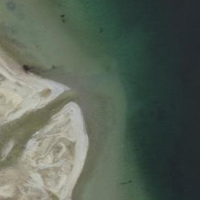
EUNIS habitat code: 14
Species observed at this site:
Corvus corone
Haematopus ostralegus
Alcedo atthis
Bucephala clangula
Aegithalos caudatus
Sylvia atricapilla
Larus cachinnans
Spinus spinus
Cygnus columbianus
Larus michahellis
Cygnus olor
Gavia arctica
Ardea alba
Erithacus rubecula
Phoenicurus ochruros
Corvus corax
Tringa nebularia
Tringa ochropus
Anas acuta
Cyanistes caeruleus
Mergus serrator
Sturnus vulgaris
Chloris chloris
Larus canus
Troglodytes troglodytes
Phalaropus fulicarius
Corvus frugilegus
Aix galericulata
Passer domesticus
Mareca penelope
Passer montanus
Calidris alpina
Turdus merula
Spatula clypeata
Mareca strepera
Hirundo rustica
Mergus merganser
Milvus milvus
Milvus migrans
Sterna hirundo
Regulus regulus
Cinclus cinclus
Calidris pugnax
Phylloscopus trochilus
Motacilla alba
Delichon urbicum
Numenius arquata
Certhia brachydactyla
Tachybaptus ruficollis
Podiceps grisegena
Podiceps cristatus
Actitis hypoleucos
Fulica atra
Anas crecca
Podiceps auritus
Falco subbuteo
Anthus spinoletta
Dendrocopos major
Podiceps nigricollis
Falco peregrinus
Buteo buteo
Anthus pratensis
Gallinago gallinago
Chroicocephalus ridibundus
Muscicapa striata
Phylloscopus collybita
Gallinula chloropus
Pica pica
Sitta europaea
Columba livia
Saxicola rubicola
Panurus biarmicus
Falco tinnunculus
Picus viridis
Ficedula hypoleuca
Acrocephalus scirpaceus
Motacilla cinerea
Acrocephalus schoenobaenus
Anas platyrhynchos
Alopochen aegyptiaca
Pluvialis apricaria
Aythya ferina
Streptopelia decaocto
Linaria cannabina
Accipiter gentilis
Aythya fuligula
Fringilla coelebs
Regulus ignicapilla
Coloeus monedula
Carduelis carduelis
Columba palumbus
Phalacrocorax carbo
Dryobates minor
Fringilla montifringilla
Parus major
Larus argentatus
Anser indicus
Ichthyaetus melanocephalus
Accipiter nisus